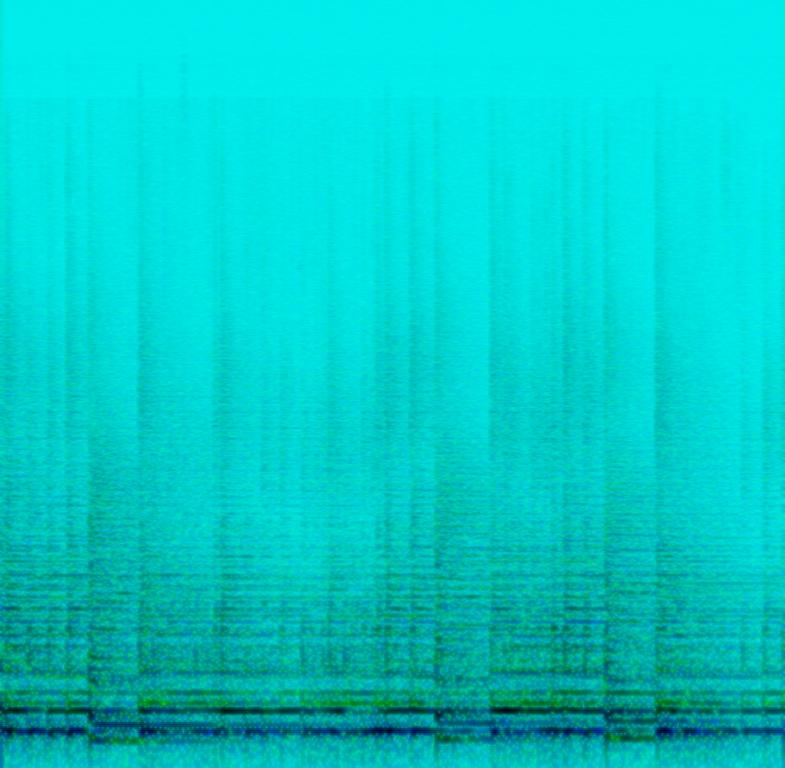
A solo timpani performance played with mallets featuring rolls and complex rhythms on two drums. The music feels serious, even militant.